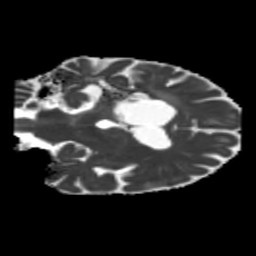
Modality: MD
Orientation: coronal
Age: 53
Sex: female
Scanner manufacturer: siemens
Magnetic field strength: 3 T
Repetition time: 5.25 s
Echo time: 0.08 s